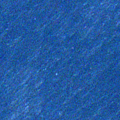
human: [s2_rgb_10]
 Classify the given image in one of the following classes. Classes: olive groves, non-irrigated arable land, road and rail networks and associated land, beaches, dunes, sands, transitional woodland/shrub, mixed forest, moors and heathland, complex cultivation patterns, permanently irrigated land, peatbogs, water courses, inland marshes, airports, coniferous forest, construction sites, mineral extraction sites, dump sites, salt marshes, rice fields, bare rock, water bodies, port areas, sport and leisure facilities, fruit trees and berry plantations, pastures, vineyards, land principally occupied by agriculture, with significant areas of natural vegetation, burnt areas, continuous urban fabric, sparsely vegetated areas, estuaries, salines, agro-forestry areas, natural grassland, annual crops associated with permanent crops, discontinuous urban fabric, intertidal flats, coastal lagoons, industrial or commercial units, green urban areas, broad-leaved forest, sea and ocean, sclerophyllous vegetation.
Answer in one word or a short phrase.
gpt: sea and ocean